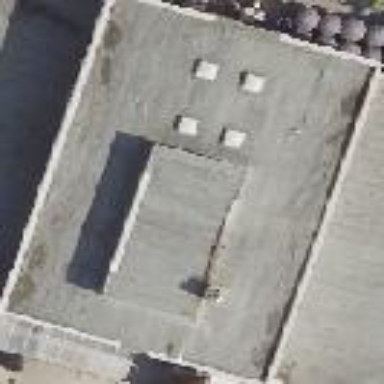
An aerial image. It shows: Commercial building.